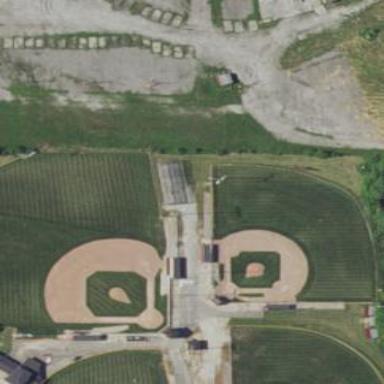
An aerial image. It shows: Baseball pitch for leisure land activities.